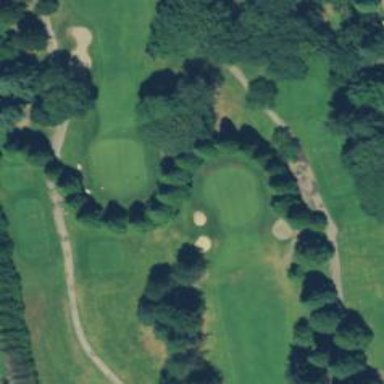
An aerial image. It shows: View of golf hole.